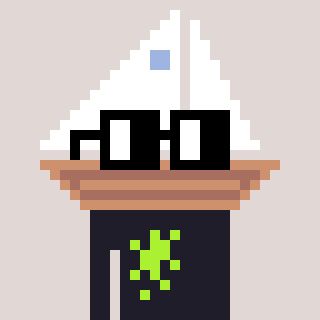
a pixel art character with square black glasses, a sailboat-shaped head and a grayscale-colored body on a warm background